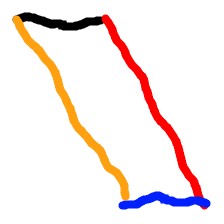
Shape: parallelogram